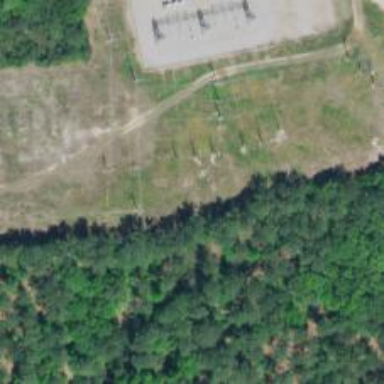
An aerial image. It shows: H-frame designed tower for power lines.